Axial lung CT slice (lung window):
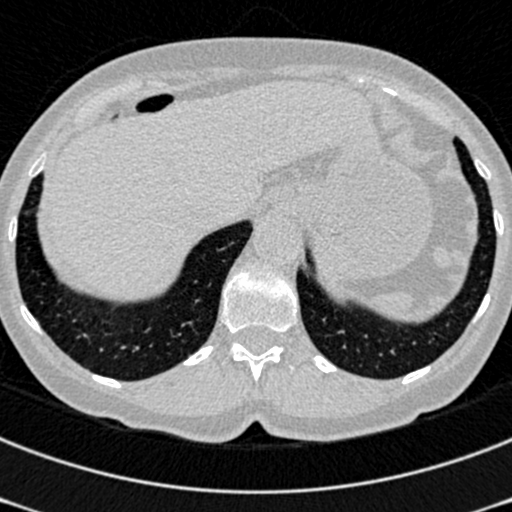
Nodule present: no